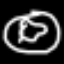
Label: donut